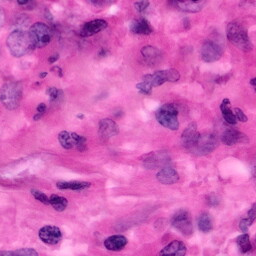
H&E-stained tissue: Pancreatic